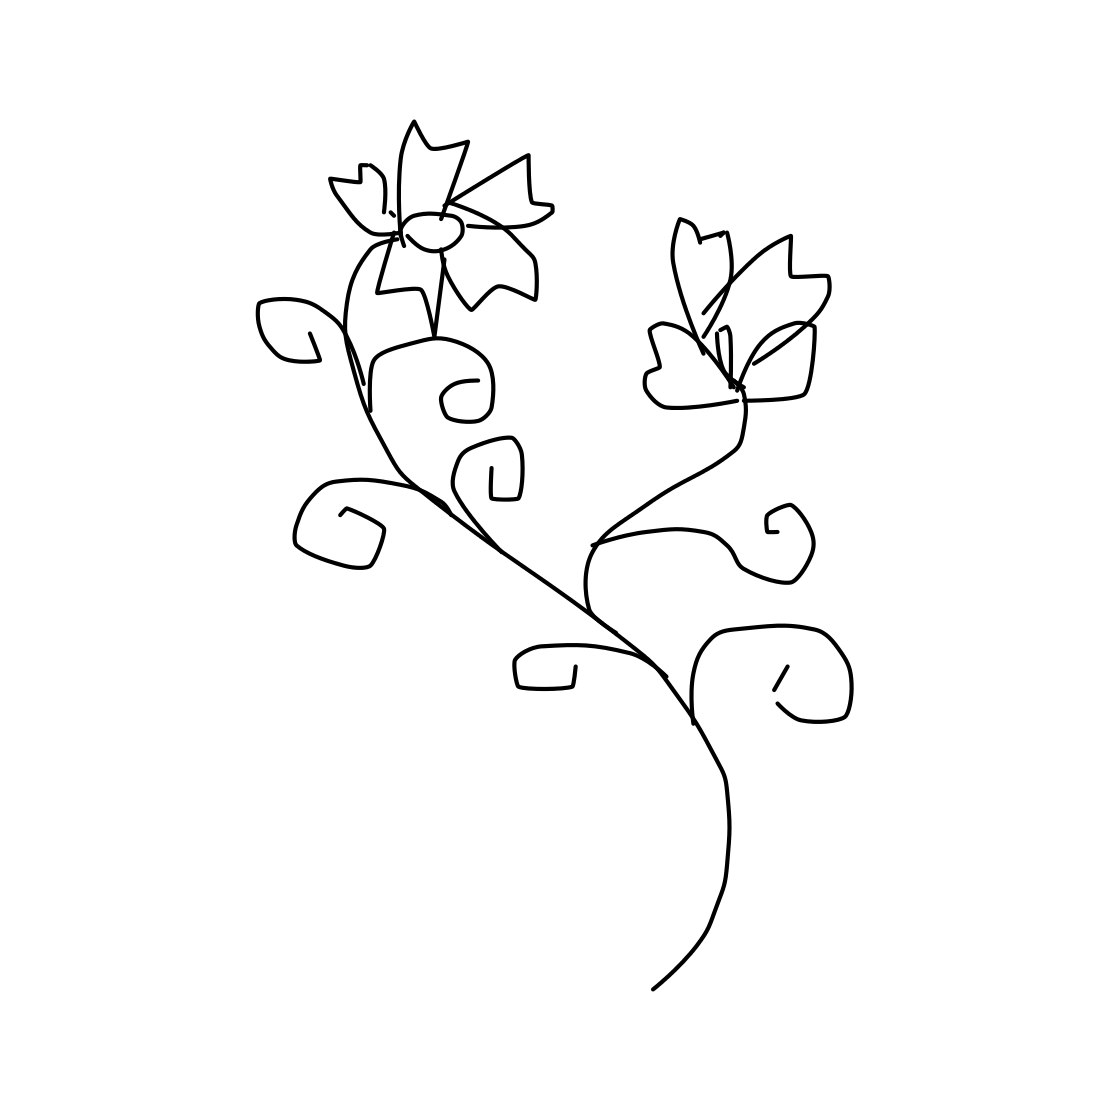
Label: flower with stem